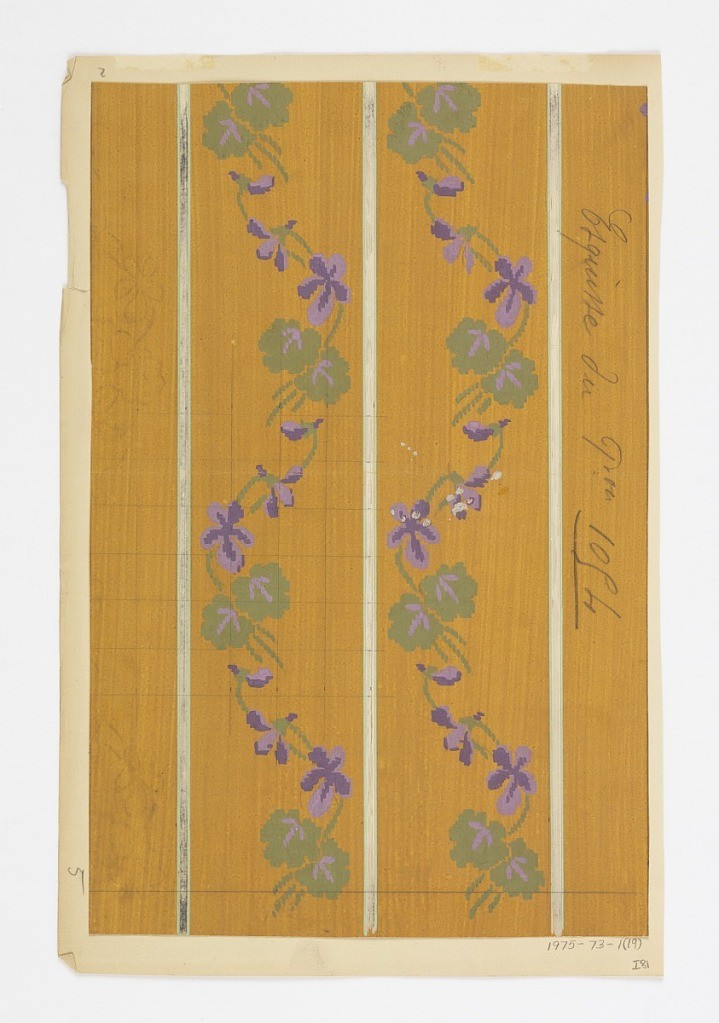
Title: Drawing
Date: late 19th century
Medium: Brush and gouache on cream paper, mounted on cream paper
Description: Two rinceaux of purple and green flowers on tan ground.